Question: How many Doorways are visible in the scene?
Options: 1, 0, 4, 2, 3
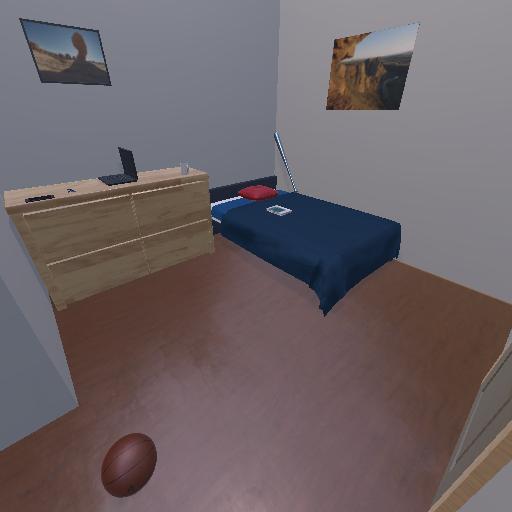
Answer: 1